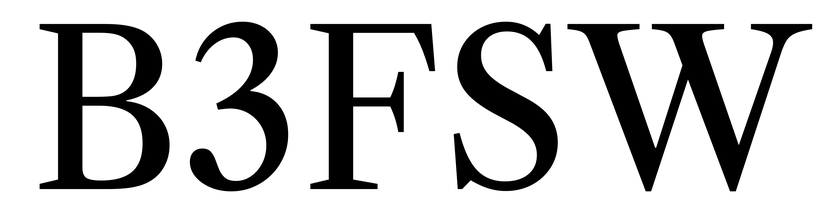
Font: LibreCaslonText_Regular